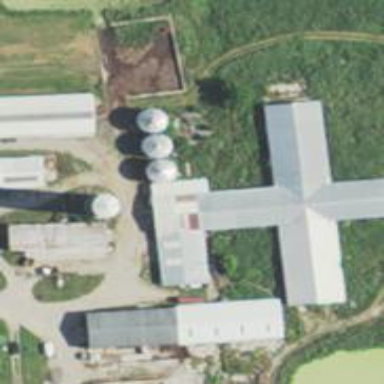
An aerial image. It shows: Silo.